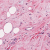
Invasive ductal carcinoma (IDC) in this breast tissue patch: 0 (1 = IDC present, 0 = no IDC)